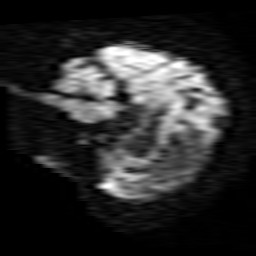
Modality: TRACE
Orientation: sagittal
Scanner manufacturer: ge
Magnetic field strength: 1.5 T
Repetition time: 8 s
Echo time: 0.0973 s